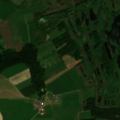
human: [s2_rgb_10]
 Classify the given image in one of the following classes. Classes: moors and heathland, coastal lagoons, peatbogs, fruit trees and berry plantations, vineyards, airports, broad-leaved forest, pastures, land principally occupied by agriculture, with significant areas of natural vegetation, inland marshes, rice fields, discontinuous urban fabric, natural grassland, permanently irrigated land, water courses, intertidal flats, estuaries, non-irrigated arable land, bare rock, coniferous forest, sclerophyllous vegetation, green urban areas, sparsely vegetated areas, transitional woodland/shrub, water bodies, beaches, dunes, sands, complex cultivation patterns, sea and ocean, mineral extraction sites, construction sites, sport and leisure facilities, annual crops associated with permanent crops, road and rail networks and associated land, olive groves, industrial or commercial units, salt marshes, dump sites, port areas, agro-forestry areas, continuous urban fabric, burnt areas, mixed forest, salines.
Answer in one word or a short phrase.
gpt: non-irrigated arable land, pastures, mixed forest, inland marshes